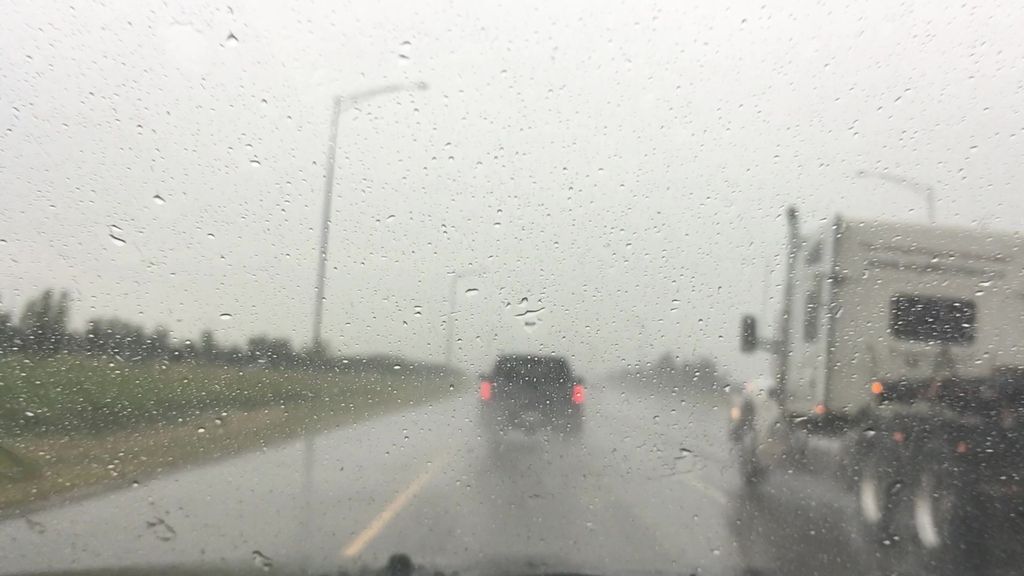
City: edmonton